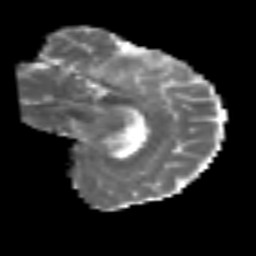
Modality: MD
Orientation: sagittal
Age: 68
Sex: female
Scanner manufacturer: siemens
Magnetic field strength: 3 T
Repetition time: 6.1 s
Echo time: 0.101 s